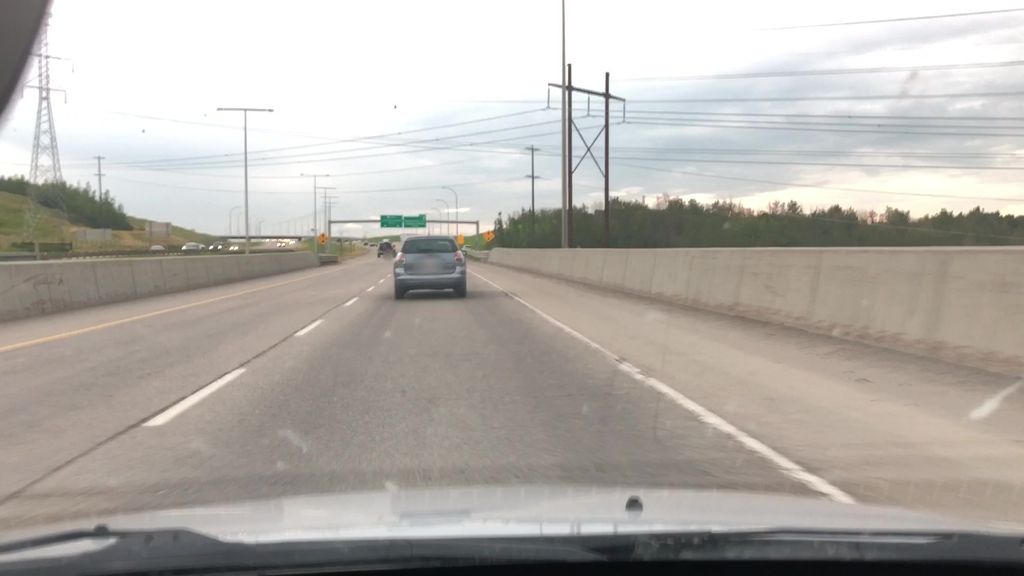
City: edmonton